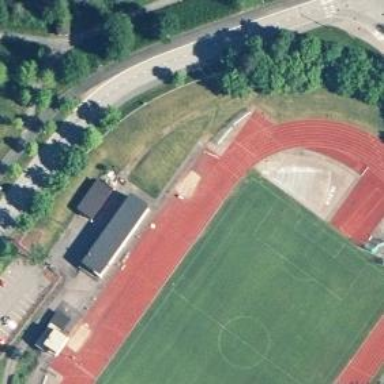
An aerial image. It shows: Track in the leisure land designed for long jump sport.